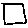
Label: square